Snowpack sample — Loveland Pass, Silver Plume, Colorado, USA (12/14/25, 10:50 AM MST)
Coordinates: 39.664, -105.882
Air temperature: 36 °F
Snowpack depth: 67 cm
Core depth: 10 cm
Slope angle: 6°, slope face: 326°
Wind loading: low
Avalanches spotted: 0
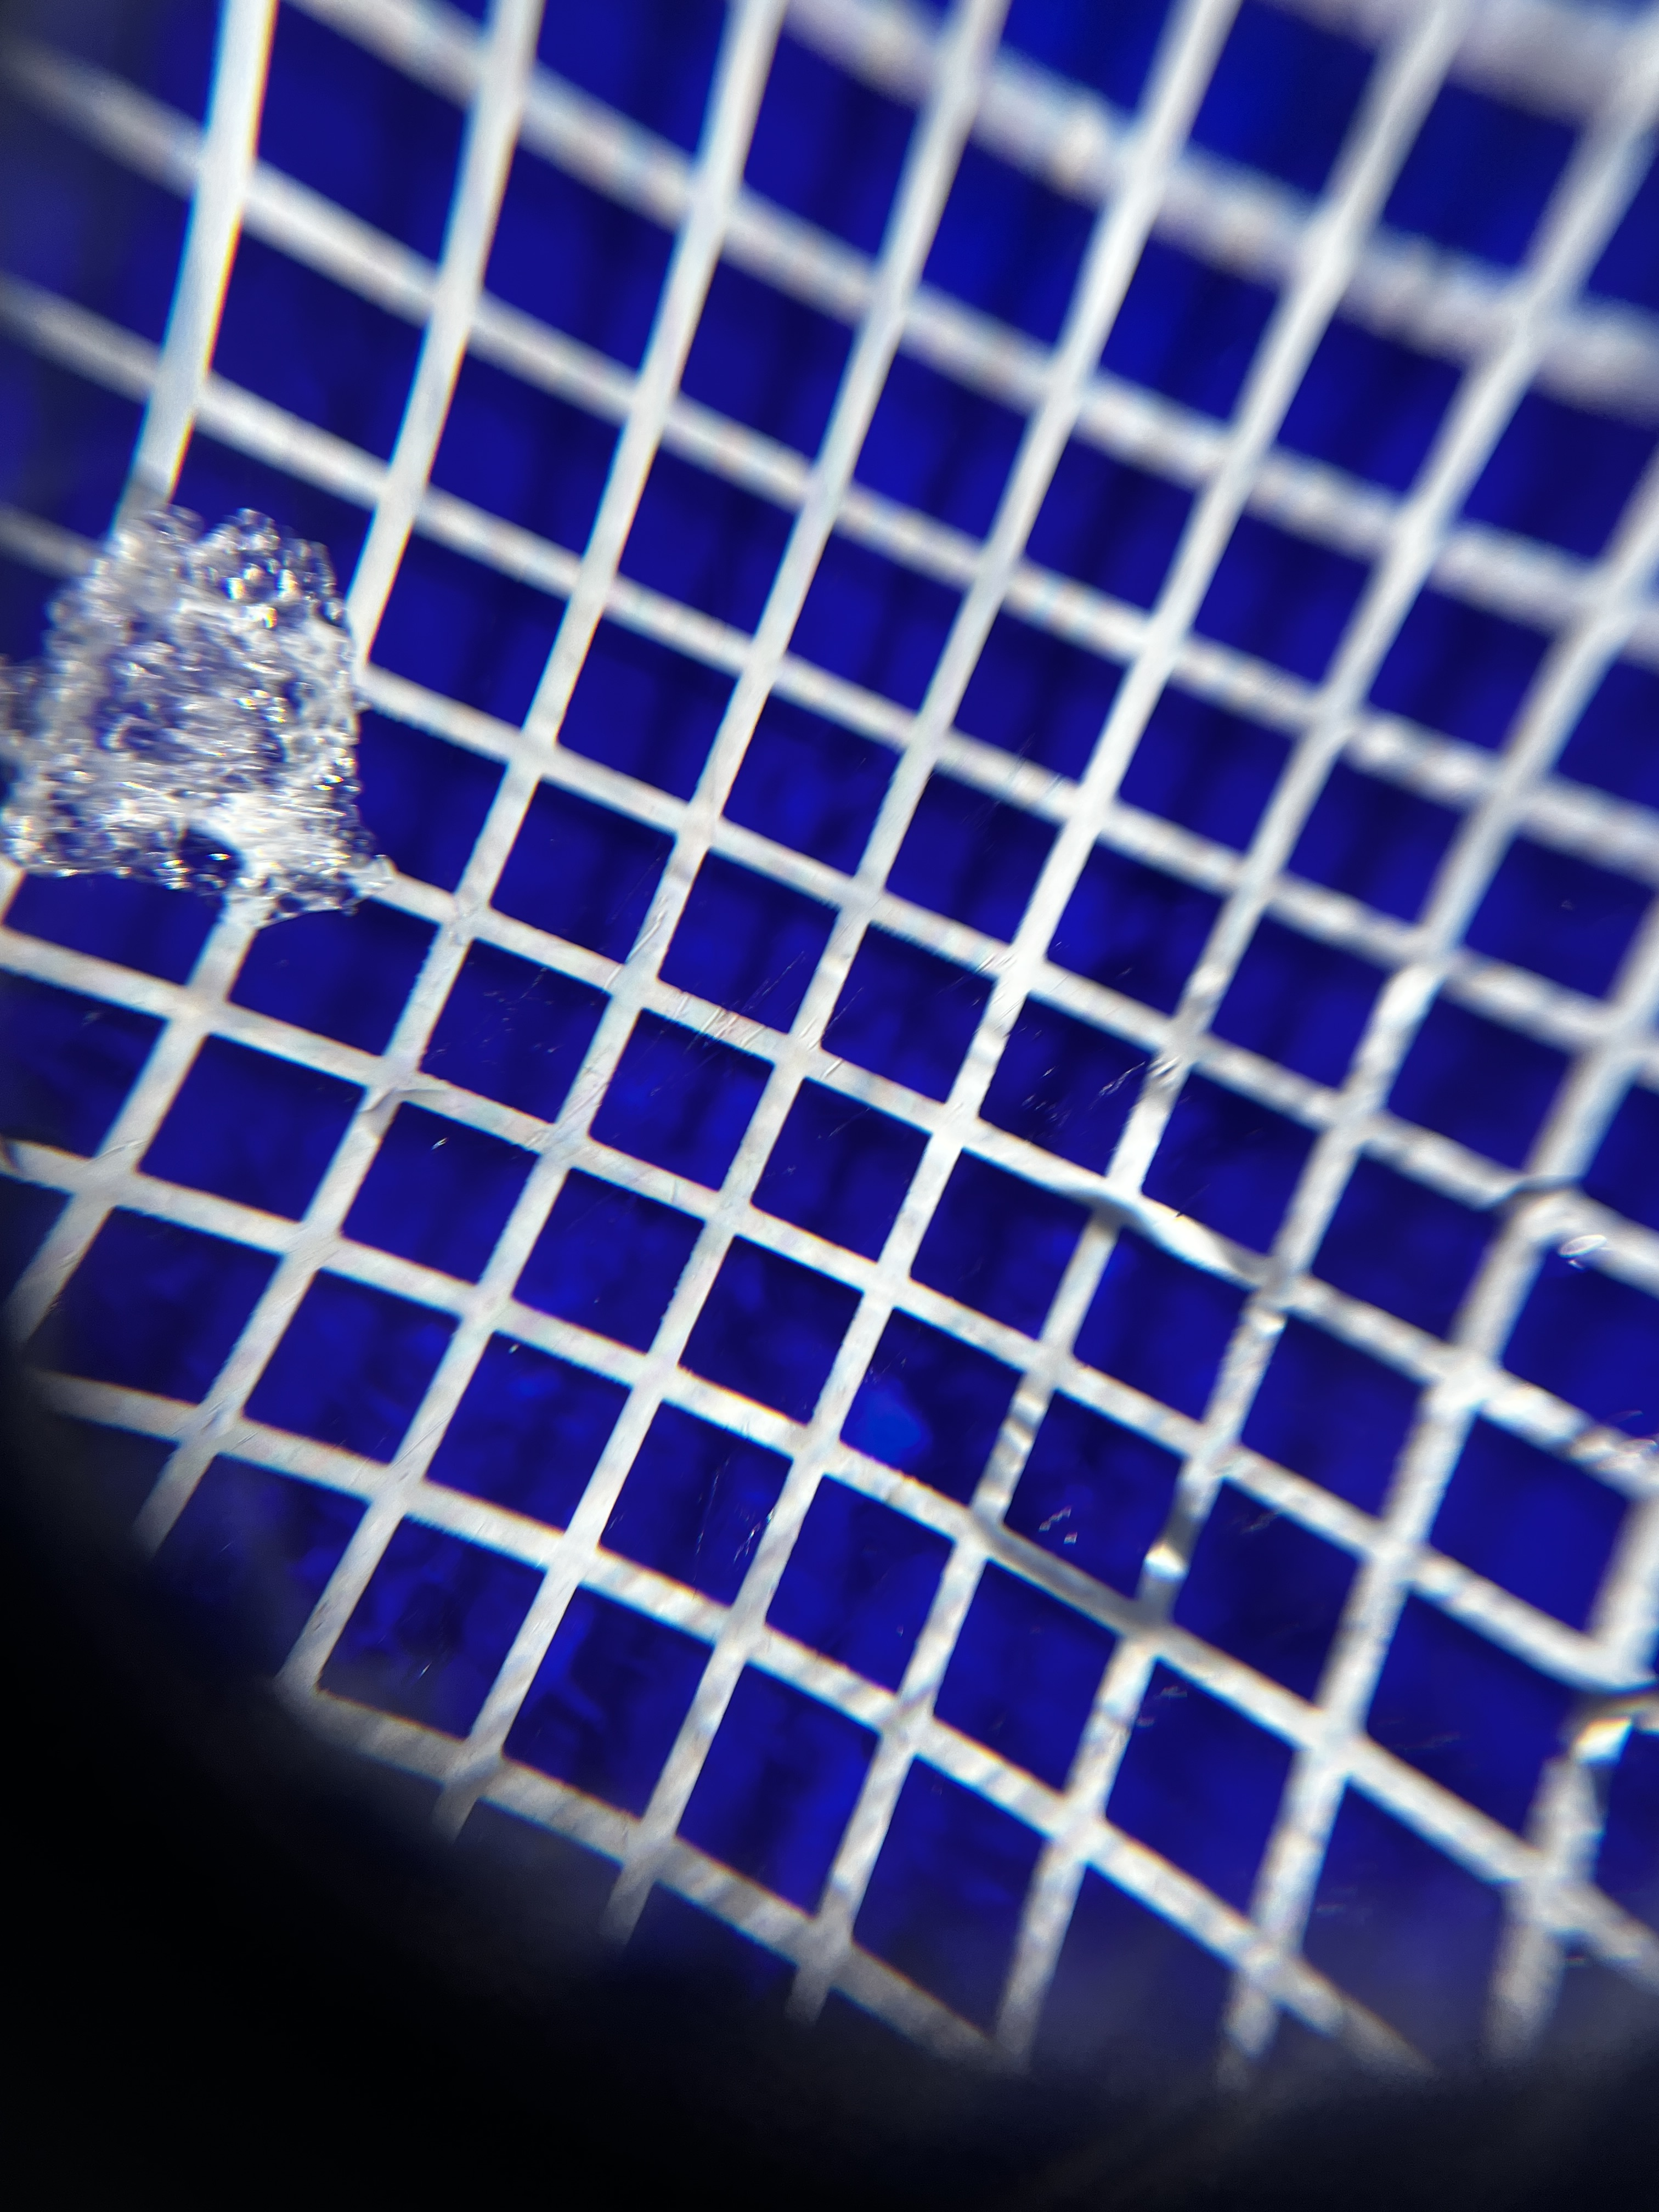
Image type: magnified_profile
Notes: No avalanches spotted, very late start to the season with minimal snowpack